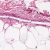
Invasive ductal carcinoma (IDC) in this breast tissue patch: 0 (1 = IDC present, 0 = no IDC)